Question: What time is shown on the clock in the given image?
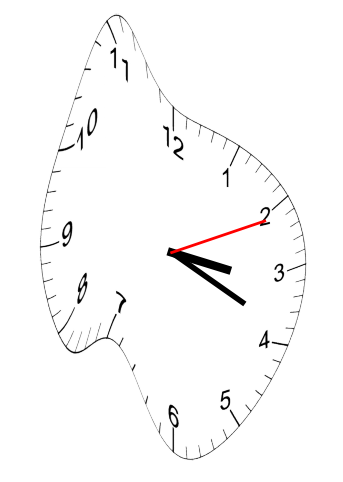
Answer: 03:19:11